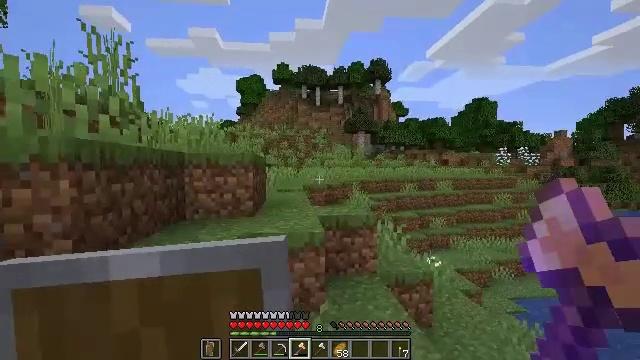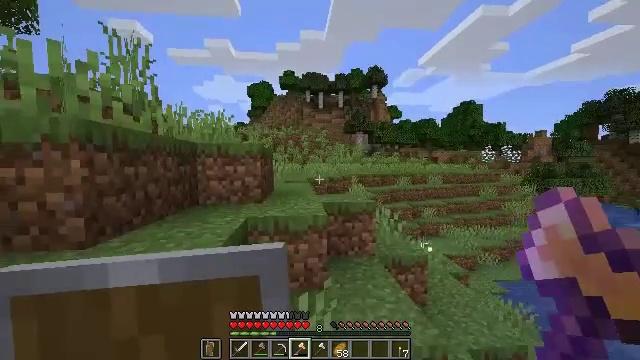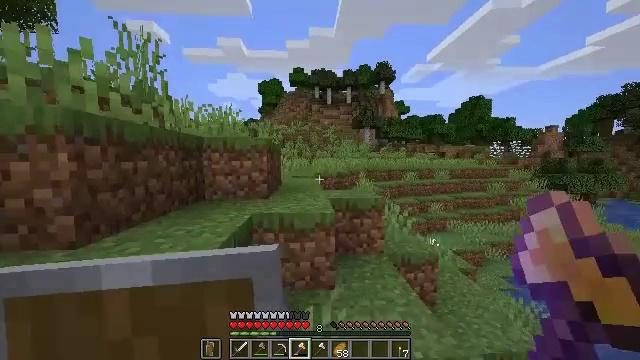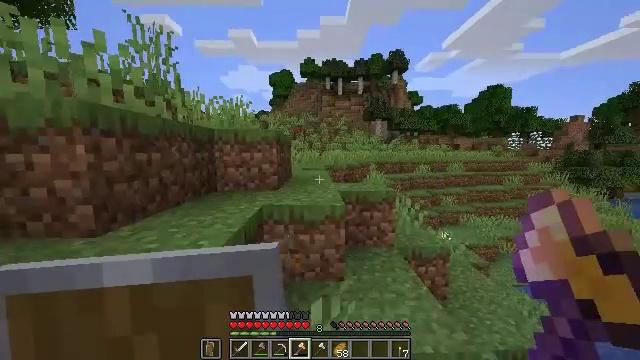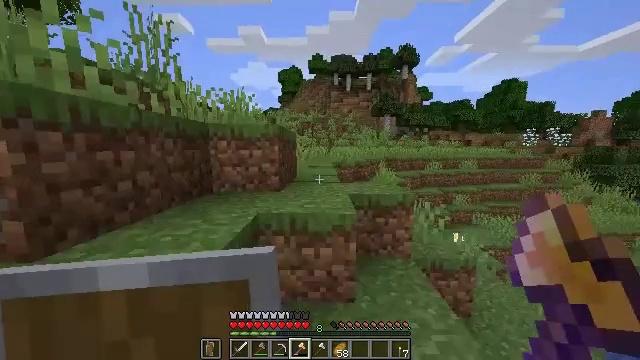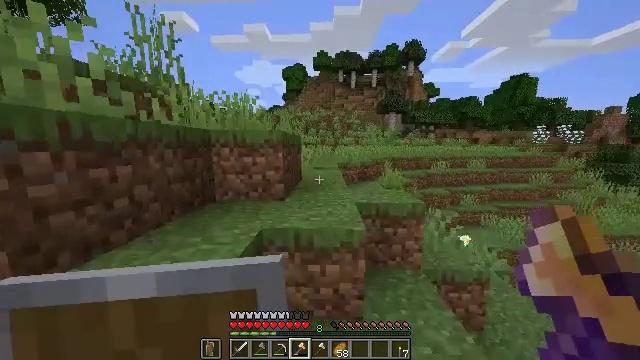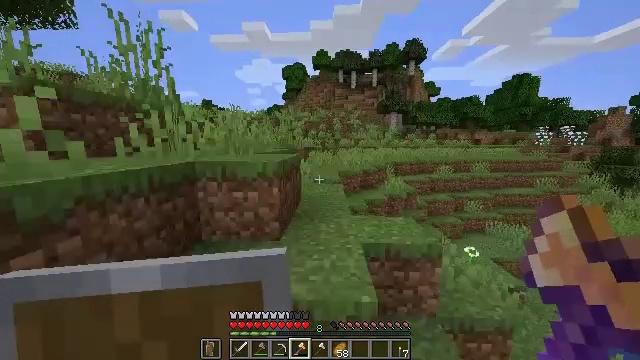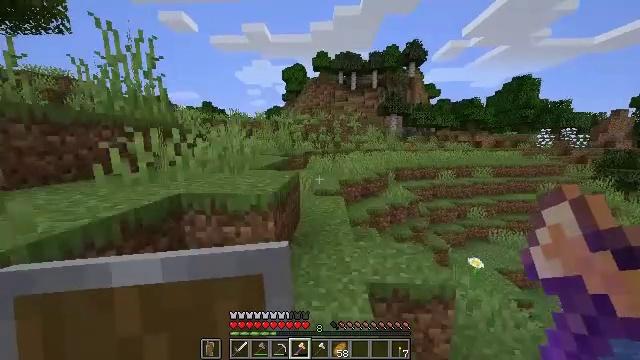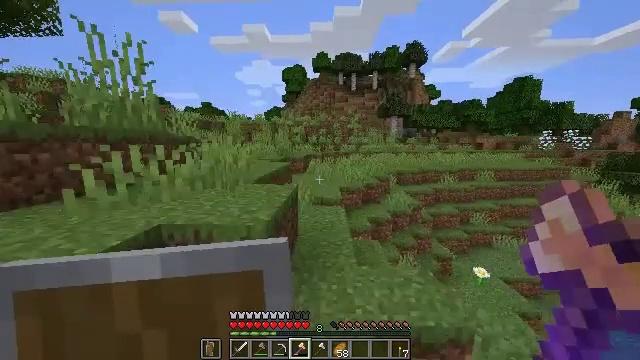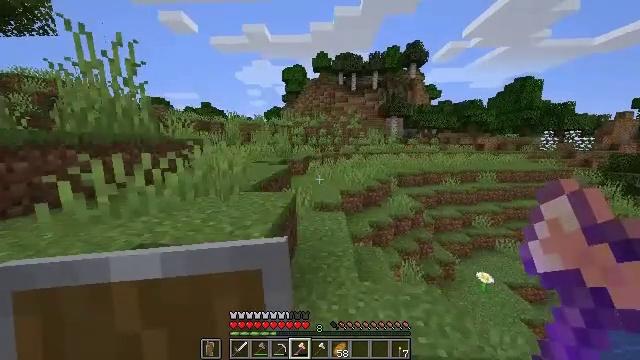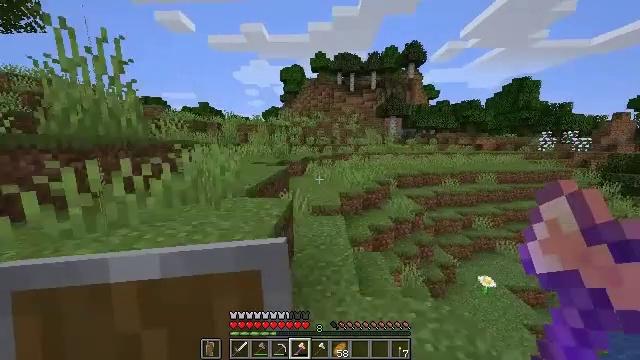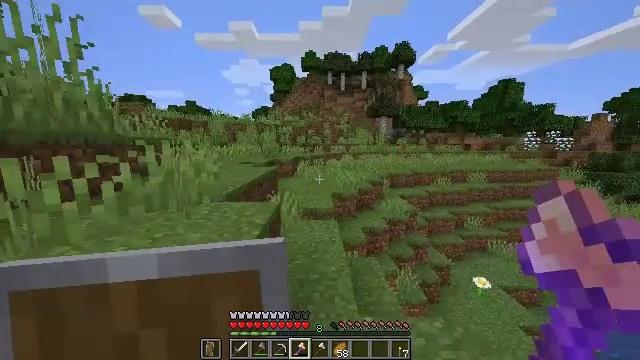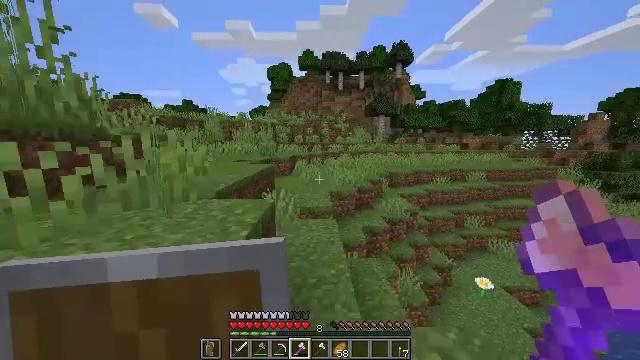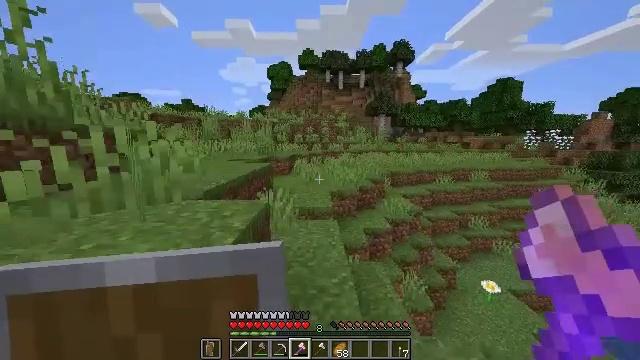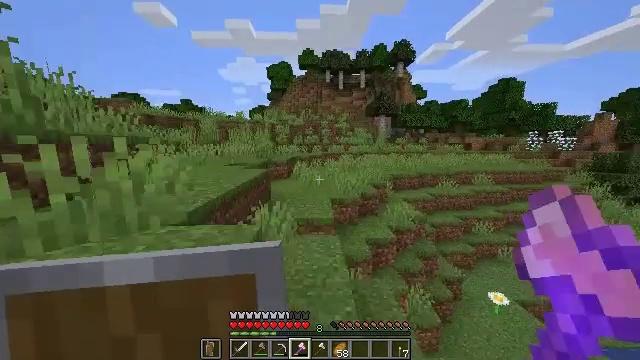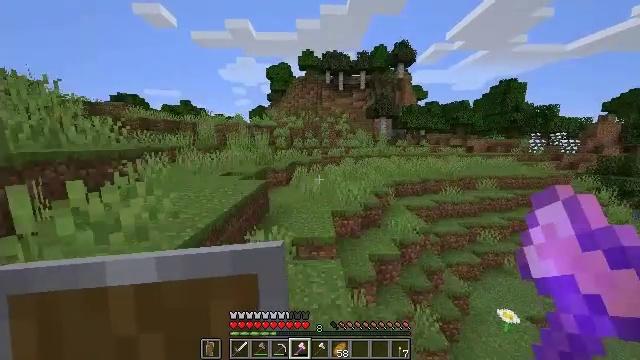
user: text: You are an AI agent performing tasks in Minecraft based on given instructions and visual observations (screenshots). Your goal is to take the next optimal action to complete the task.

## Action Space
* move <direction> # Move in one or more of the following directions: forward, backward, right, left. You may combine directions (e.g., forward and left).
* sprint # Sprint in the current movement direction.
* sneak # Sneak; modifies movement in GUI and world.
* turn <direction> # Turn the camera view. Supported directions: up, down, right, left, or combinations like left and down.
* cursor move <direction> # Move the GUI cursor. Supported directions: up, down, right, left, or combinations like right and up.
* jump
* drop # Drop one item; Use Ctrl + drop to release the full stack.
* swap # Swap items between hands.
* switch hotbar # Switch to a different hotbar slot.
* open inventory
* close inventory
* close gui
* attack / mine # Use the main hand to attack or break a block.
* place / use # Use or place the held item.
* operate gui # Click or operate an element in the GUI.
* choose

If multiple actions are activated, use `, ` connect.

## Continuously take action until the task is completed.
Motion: motion action
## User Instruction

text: Chop down the oak log.
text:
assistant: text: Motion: move forward, sprint
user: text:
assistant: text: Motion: move forward, sprint, turn left and down
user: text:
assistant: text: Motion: move forward, turn left and down
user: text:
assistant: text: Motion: move forward, turn left
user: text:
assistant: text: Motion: move forward, turn left, jump
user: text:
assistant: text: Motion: move forward, jump
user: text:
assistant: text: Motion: move forward, jump
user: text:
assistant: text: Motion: move forward, jump
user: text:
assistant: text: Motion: move forward, jump
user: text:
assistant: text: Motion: move forward
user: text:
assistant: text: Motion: move forward, turn right
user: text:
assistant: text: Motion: move forward
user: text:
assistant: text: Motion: move forward
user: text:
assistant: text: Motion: move forward, jump
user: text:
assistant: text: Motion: move forward, jump
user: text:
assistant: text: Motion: move forward, jump
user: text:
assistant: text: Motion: move forward, jump
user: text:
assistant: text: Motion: move forward, jump
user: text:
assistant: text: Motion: move forward, jump
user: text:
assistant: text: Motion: move forward, turn left and down, jump
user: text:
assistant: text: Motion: move forward and move left, turn left and down, jump
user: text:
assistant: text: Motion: move forward and move left, jump
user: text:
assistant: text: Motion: move forward and move left, jump
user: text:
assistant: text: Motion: move forward and move left, jump
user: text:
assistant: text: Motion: move forward and move left, jump
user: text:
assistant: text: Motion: move forward and move left, jump
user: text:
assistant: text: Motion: move forward and move left, turn right, jump
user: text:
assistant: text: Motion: move forward, turn right, jump
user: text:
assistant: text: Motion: move forward, turn right and up, jump
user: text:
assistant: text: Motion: move forward, turn right, jump